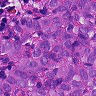
Metastatic tissue present: yes